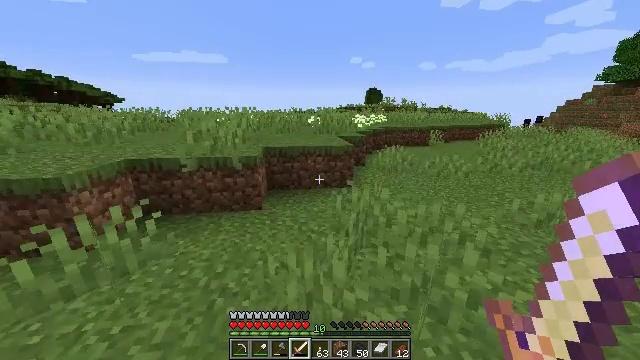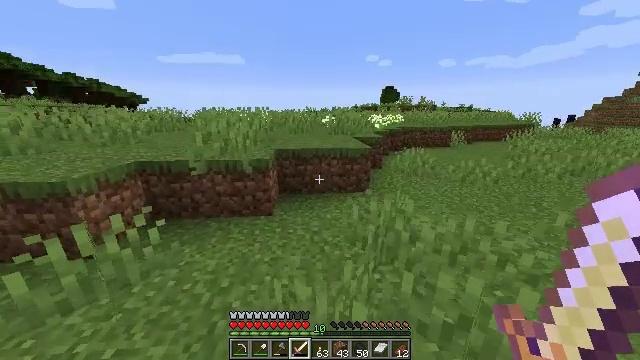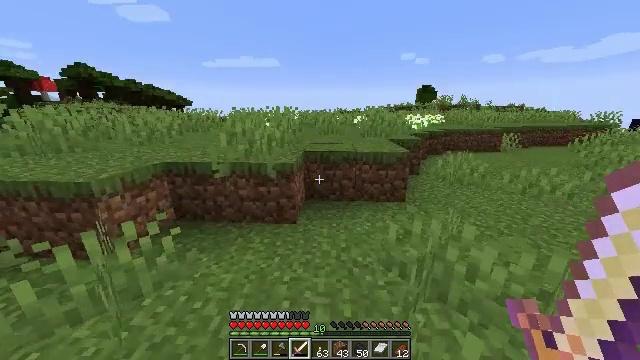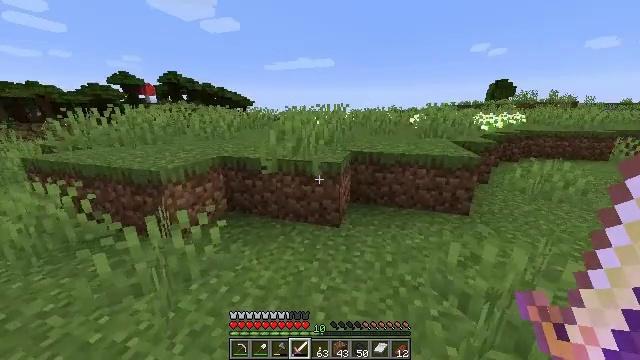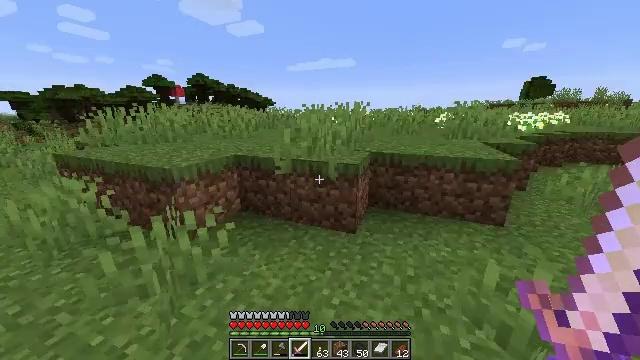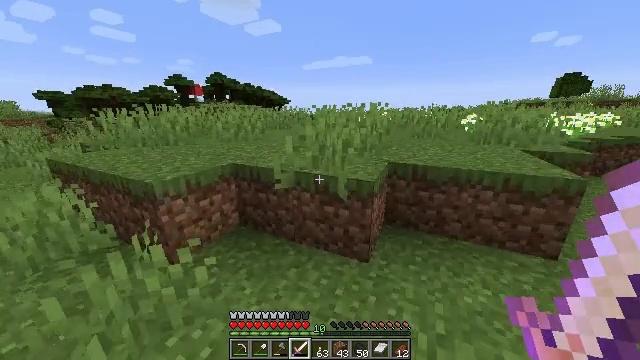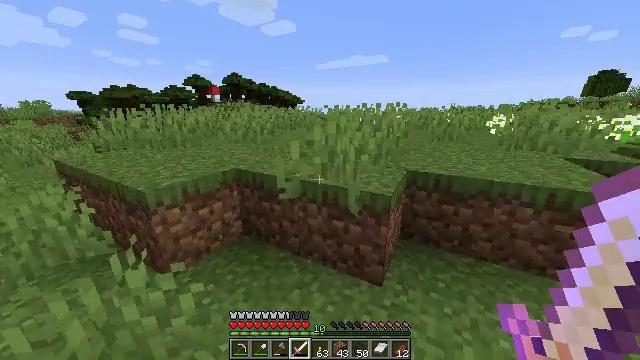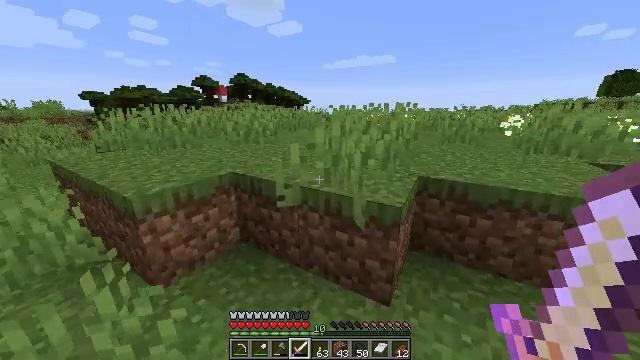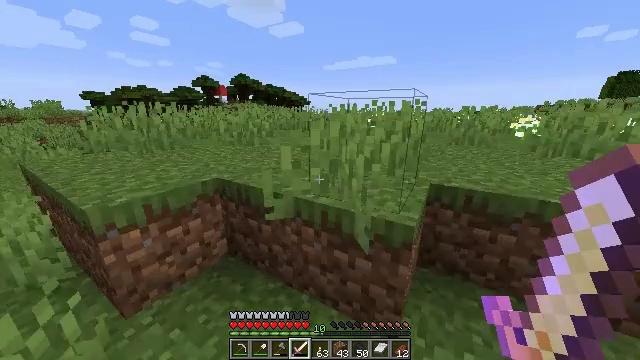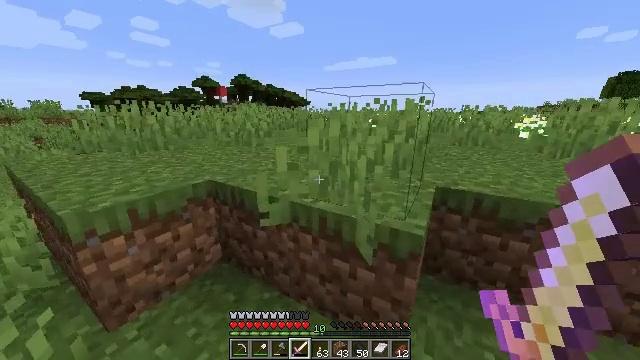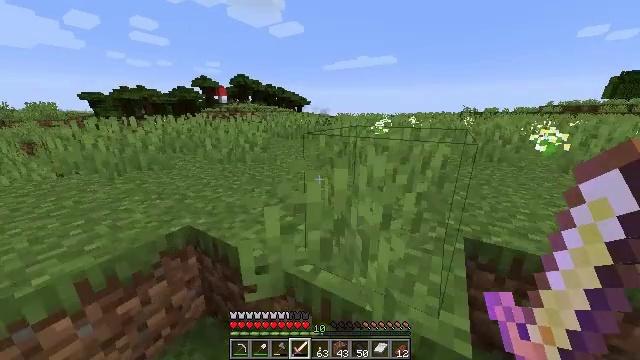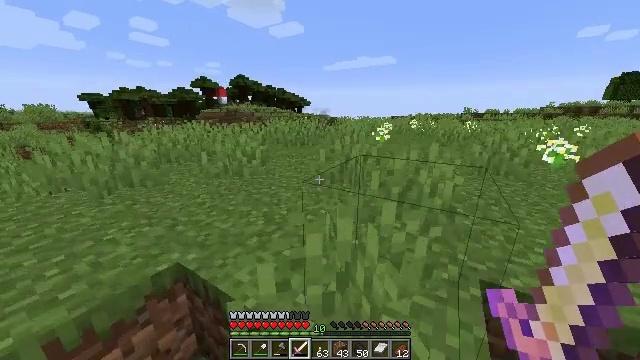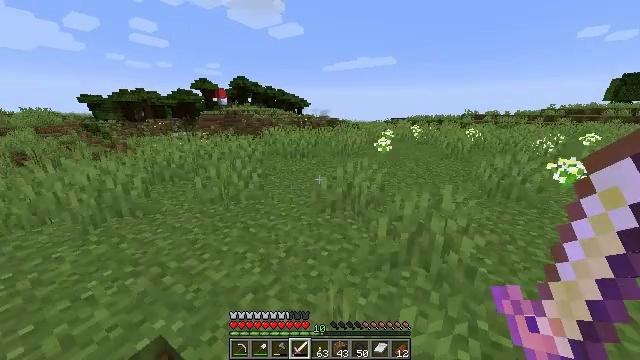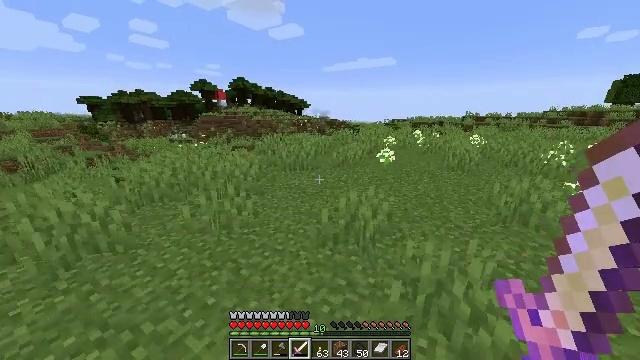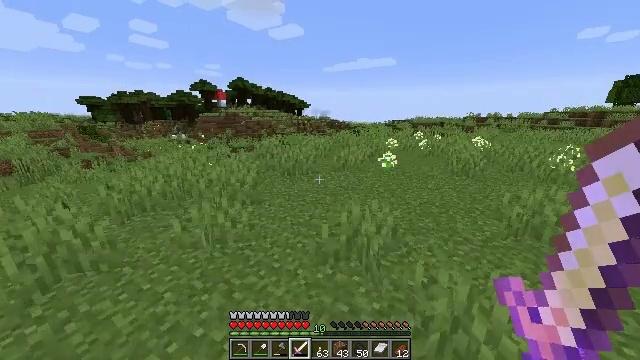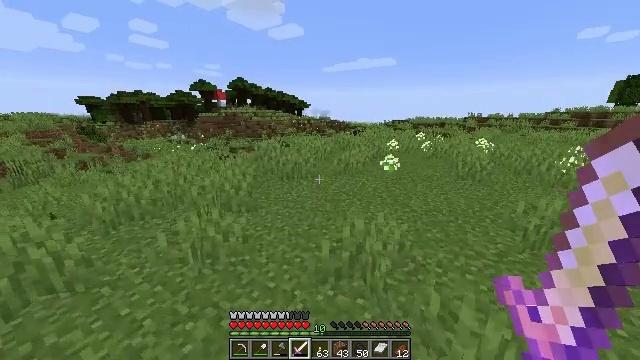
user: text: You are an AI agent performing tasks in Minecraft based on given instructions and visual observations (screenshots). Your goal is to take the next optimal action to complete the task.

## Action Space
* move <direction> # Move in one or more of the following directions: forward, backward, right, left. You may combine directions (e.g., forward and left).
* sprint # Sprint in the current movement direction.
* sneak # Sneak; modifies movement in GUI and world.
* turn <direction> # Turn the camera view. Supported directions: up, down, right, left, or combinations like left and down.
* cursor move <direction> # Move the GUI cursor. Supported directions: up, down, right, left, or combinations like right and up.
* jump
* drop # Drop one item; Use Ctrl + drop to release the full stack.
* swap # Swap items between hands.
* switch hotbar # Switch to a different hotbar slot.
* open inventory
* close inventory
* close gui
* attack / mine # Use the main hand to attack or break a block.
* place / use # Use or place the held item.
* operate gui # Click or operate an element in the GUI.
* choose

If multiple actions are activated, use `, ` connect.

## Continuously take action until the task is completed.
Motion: motion action
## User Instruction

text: Clear the ground by mining grass.
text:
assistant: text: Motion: move forward, sprint, turn left
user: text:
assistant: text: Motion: move forward, sprint, turn left
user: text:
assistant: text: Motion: move forward, sprint, turn left
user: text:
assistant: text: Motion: move forward, sprint, turn left
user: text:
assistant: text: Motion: move forward, sprint, turn left
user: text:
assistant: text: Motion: move forward, sprint, turn left
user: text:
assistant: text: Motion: move forward, sprint, turn left
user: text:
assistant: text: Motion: move forward, sprint
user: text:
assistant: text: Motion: move forward, sprint
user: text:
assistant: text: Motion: move forward, sprint, jump
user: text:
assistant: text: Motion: move forward, sprint, jump
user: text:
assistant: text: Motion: move forward, sprint, jump
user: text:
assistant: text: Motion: move forward, sprint, jump
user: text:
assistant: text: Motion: move forward, sprint, jump
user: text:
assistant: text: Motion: move forward, sprint, jump
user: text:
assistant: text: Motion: move forward, sprint
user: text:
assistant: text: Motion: move forward, sprint
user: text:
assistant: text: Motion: move forward, sprint
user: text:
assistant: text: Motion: move forward, sprint
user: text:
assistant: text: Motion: move forward, sprint
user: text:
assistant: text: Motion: move forward, sprint
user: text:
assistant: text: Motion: move forward, sprint
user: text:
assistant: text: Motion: move forward, sprint
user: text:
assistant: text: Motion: move forward, sprint
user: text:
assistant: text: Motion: move forward, sprint
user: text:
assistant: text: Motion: move forward, sprint
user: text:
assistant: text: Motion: move forward, sprint
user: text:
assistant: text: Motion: move forward, sprint
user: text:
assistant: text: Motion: move forward, sprint
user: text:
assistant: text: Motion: move forward, sprint